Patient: sex F, age 68
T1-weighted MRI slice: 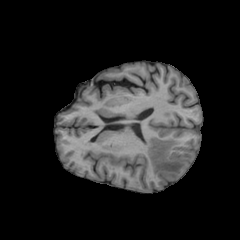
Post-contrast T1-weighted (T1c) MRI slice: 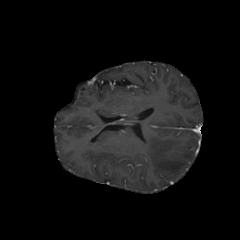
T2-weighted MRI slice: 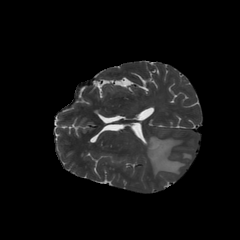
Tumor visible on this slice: yes
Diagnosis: Glioblastoma, IDH-wildtype
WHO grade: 4